Interaction volume radius: 10 \u00c5
Interaction volume height: 35 \u00c5
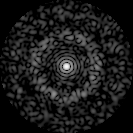
Disorder parameter: 0.8274